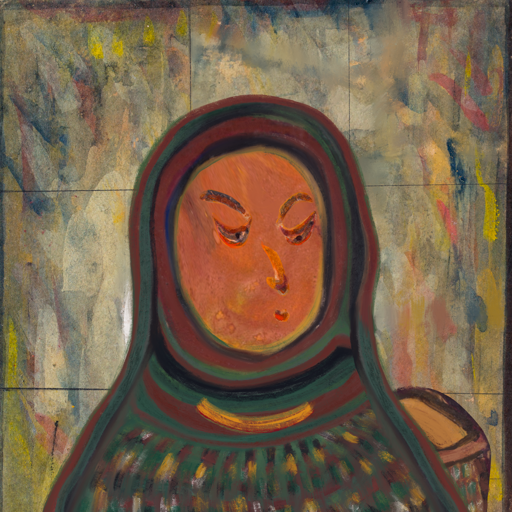
Background: GypsyMother, Head And Neck Side: Mother_And_Son_Son, Face Side: Hypocrite, Bust: After_Raid, Hair Side: Blank, Head Accessory: After_Raid_Scarf, Second Necklace: Blank, Necklace: Mother_And_Son_Son, Baby: Blank